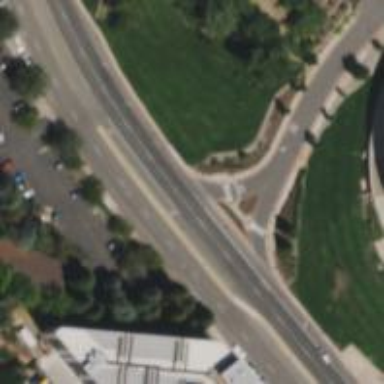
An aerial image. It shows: Primary highway with asphalt surface leading to roundabout. There is separate sidewalk along the road.